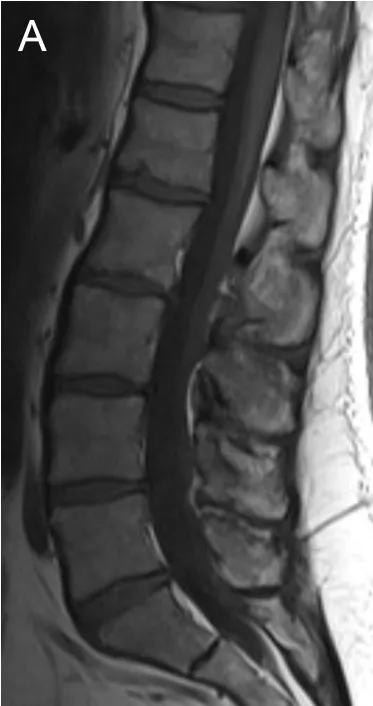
Radiographic findings on MRI. T1.
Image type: radiology (mri)